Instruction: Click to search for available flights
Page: home
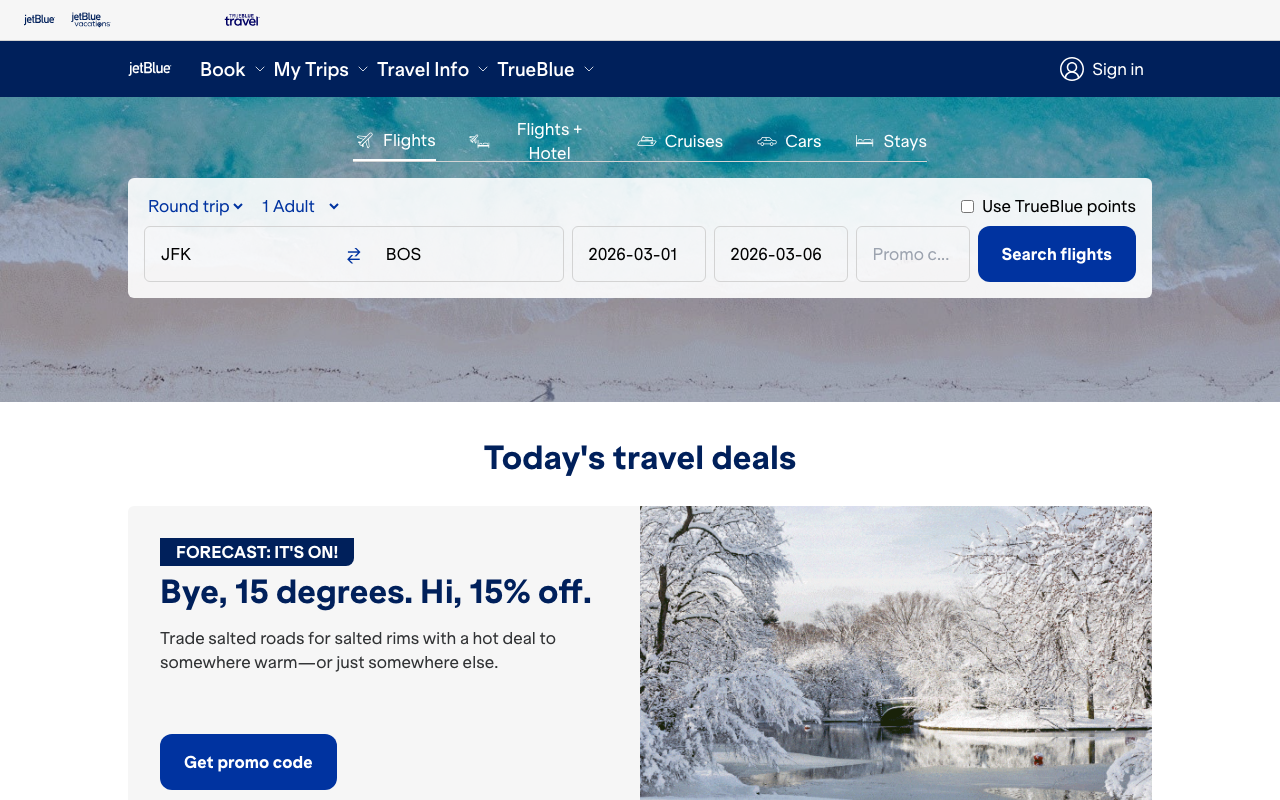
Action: click